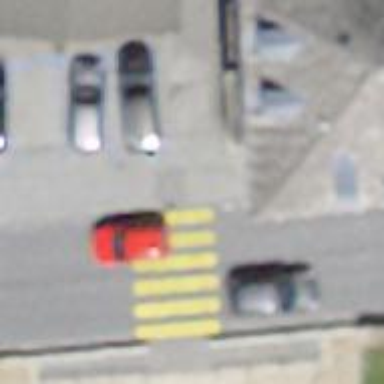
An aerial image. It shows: Uncontrolled zebra crossing on the road.